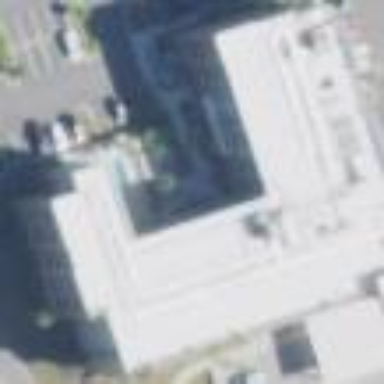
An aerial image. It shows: Hotel building.